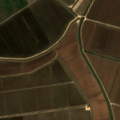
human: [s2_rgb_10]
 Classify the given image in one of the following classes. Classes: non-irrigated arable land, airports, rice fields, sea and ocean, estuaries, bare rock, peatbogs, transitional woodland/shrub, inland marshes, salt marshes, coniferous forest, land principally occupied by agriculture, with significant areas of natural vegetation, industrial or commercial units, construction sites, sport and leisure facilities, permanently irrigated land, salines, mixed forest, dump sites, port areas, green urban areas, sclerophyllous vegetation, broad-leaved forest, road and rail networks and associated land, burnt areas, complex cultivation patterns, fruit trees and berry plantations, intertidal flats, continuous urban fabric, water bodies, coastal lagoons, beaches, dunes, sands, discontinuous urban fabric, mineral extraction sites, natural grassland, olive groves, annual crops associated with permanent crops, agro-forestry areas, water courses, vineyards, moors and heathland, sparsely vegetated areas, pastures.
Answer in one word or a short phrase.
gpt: permanently irrigated land, rice fields, pastures